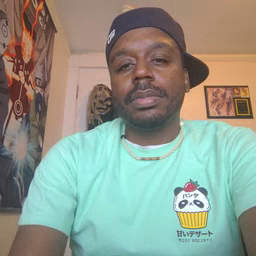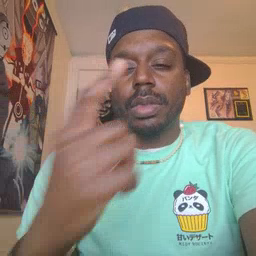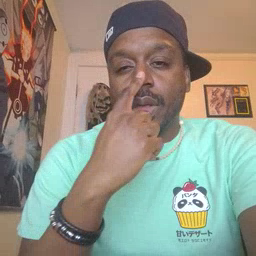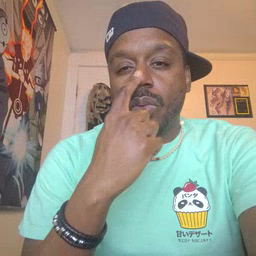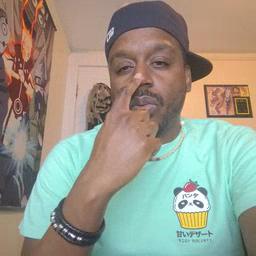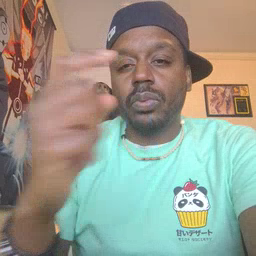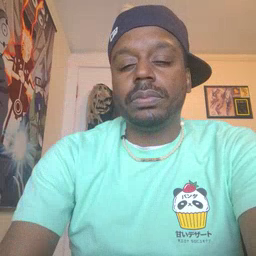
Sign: nose